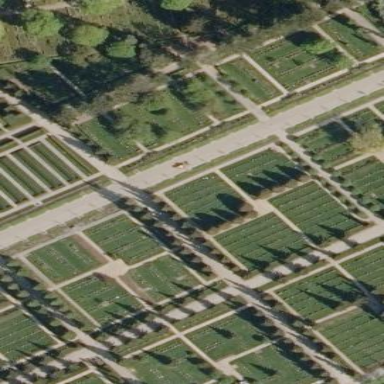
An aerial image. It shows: Sector in the cemetery.